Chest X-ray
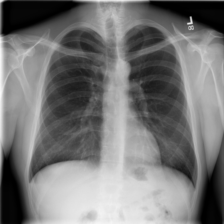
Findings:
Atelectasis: negative
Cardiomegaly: negative
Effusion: negative
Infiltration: negative
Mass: negative
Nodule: negative
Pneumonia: negative
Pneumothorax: negative
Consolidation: negative
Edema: negative
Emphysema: negative
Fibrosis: negative
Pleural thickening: negative
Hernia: negative